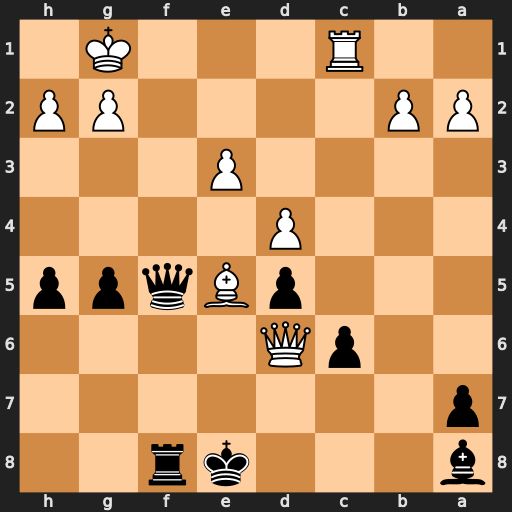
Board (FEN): b3kr2/p7/2pQ4/3pBqpp/3P4/4P3/PP4PP/2R3K1
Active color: b
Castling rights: -
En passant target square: -
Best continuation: Qf2+ Kh1 Qf1+ Rxf1 Rxf1#